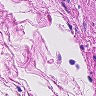
Metastatic tissue present: no